【题型】解答题　【知识点】平面几何　【难度】easy
已知 $\triangle ABC$ 的内角 $A, B, C$ 所对的边分别为 $a, b, c$，且 $\frac{b^2}{c} + c = 2b\cos A + a\cos B$.

(1)求 $C$；

(2)若 $C$ 的平分线与 $AB$ 交于点 $D$，且 $CD = 2$，求 $a + 4b$ 的最小值.
【解答】
【答案】 (1)$C = \frac{\pi}{2}$

(2)$9\sqrt{2}$

【分析】 (1) 由余弦定理化简可得 $a^2 + b^2 = c^2$，从而可得 $C = \frac{\pi}{2}$；

(2) 由等面积法，利用三角形面积公式化简可得 $\sqrt{2}\left(\frac{1}{a} + \frac{1}{b}\right) = 1$，再由基本不等式可得结果.

【详解】 (1) $\because \frac{b^2}{c} + c = 2b\cos A + a\cos B$，

$\therefore b^2 + c^2 = 2bc\cos A + ac\cos B$，

$\therefore b^2 + c^2 = 2bc \times \frac{b^2+c^2-a^2}{2bc} + ac \times \frac{a^2+c^2-b^2}{2ac}$，

化简可得 $a^2 + b^2 = c^2$，$\therefore C = \frac{\pi}{2}$；

(2)

$\because C$ 的平分线与 $AB$ 交于点 $D$，$\therefore \angle ACD = \angle BCD = \frac{\pi}{4}$，

$\because S_{\triangle ACD} + S_{\triangle BCD} = S_{\triangle ABC}$，

$\therefore \frac{1}{2} \times 2 \times b \times \sin\frac{\pi}{4} + \frac{1}{2} \times 2 \times a \times \sin\frac{\pi}{4} = \frac{1}{2} \times a \times b$，

化简可得 $\sqrt{2}(a + b) = ab$，即 $\sqrt{2}\left(\frac{1}{a} + \frac{1}{b}\right) = 1$，

$\therefore a + 4b = \sqrt{2}(a + 4b)\left(\frac{1}{a} + \frac{1}{b}\right) = \sqrt{2}\left(5 + \frac{a}{b} + \frac{4b}{a}\right) \ge \sqrt{2}\left(5 + 2\sqrt{\frac{a}{b} \cdot \frac{4b}{a}}\right) = 9\sqrt{2}$，

当且仅当 $\frac{a}{b} = \frac{4b}{a}$，即 $a = 3\sqrt{2}$，$b = \frac{3\sqrt{2}}{2}$ 时，等号成立，

$\therefore a + 4b$ 的最小值是 $9\sqrt{2}$.
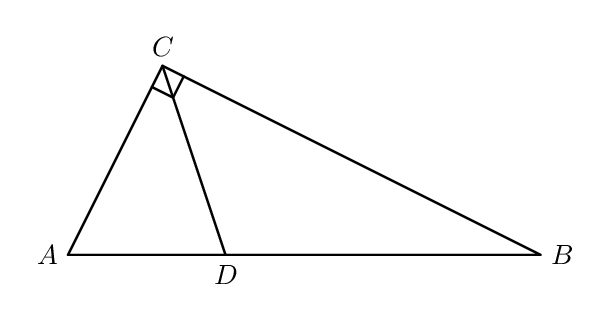